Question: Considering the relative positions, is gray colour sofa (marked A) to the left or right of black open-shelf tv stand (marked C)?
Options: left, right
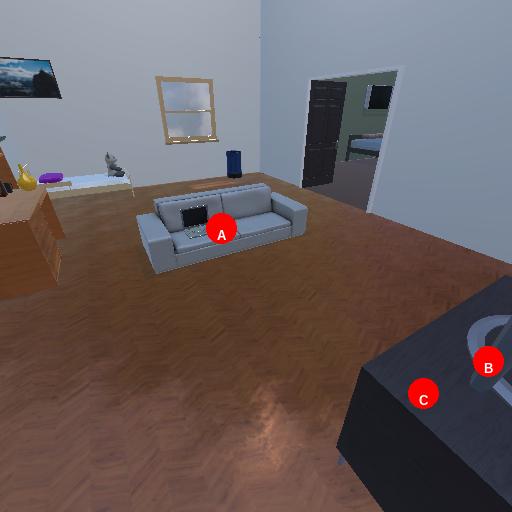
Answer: left